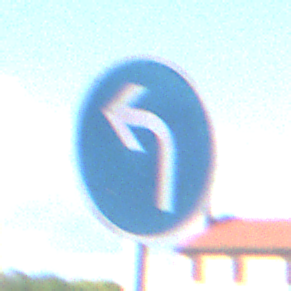
Verkehrszeichen: VorgeschriebeneFahrtrichtungLinks
Umgebung: Outdoor, Suburban
Tageszeit: MorningAfternoon
Wetter: PartlyCloudy
Licht: Natural
Jahreszeit: NotSpecified
Kontrast: HighContrast